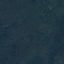
Land use / land cover: Forest